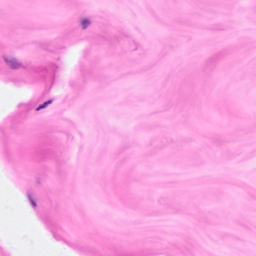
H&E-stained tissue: Breast